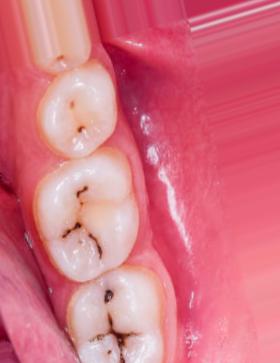
Condition: Caries